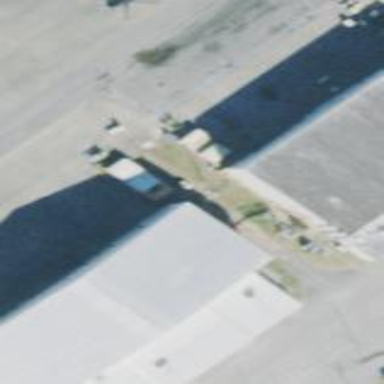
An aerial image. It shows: Hangar located at airport.